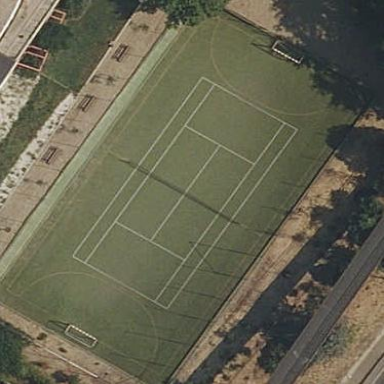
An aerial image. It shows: Futsal pitch for leisure land activities.